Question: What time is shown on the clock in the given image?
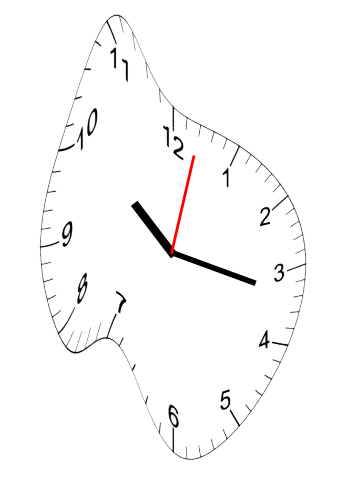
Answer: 10:17:02